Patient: sex M, age 72
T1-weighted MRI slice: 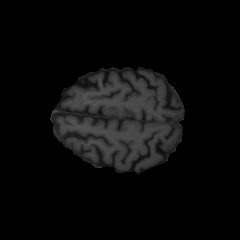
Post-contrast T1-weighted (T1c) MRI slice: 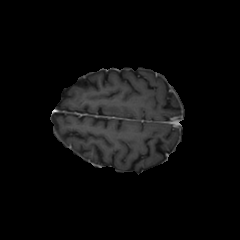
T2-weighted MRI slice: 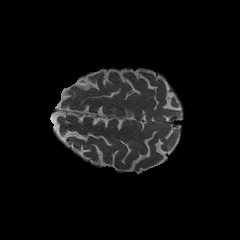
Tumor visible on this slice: no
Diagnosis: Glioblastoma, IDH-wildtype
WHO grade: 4